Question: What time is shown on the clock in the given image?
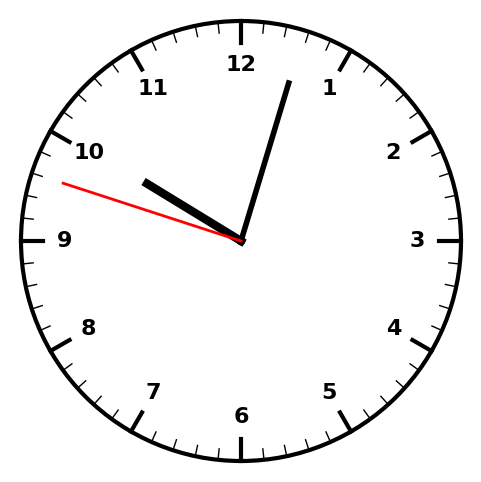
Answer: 10:02:48